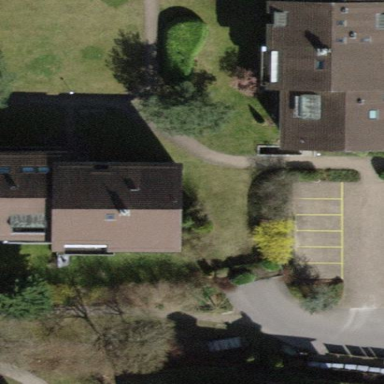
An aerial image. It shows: Image showing building with apartments.